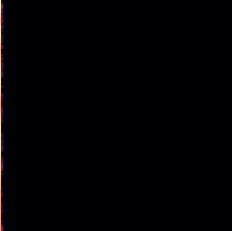
Sound class: Helicopter